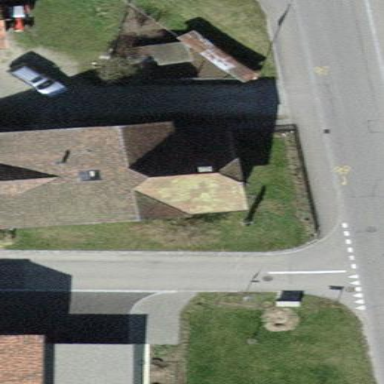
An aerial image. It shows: Detached building with half-hipped roof shape.